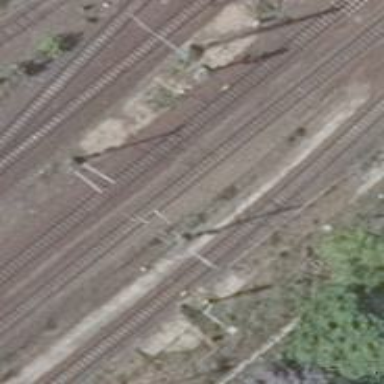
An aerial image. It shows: Railway signal.